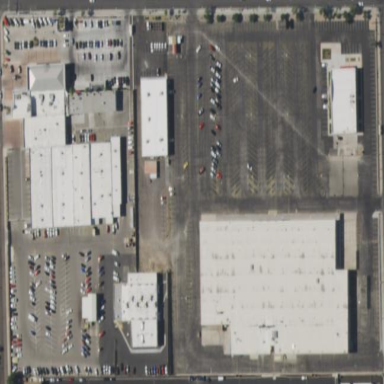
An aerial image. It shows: Retail area.